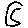
Label: moon